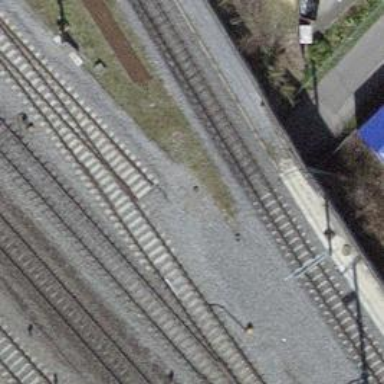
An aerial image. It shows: Disused railway siding.